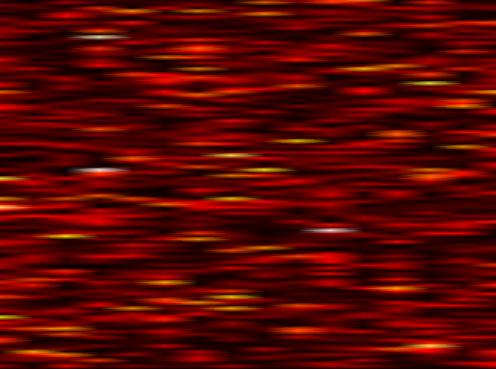
Label: OFDM